Aerial crown-view tile of a tropical tree (Barro Colorado Island, Panama), acquired 20240716:
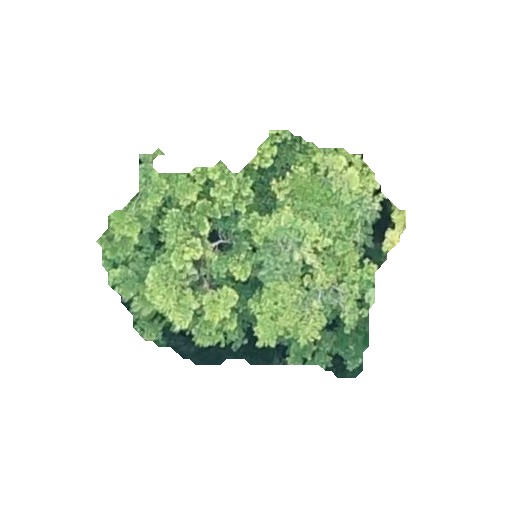
Species: Terminalia amazonia
GBIF accepted scientific name: Terminalia amazonica
Crown area: 81.778 m²